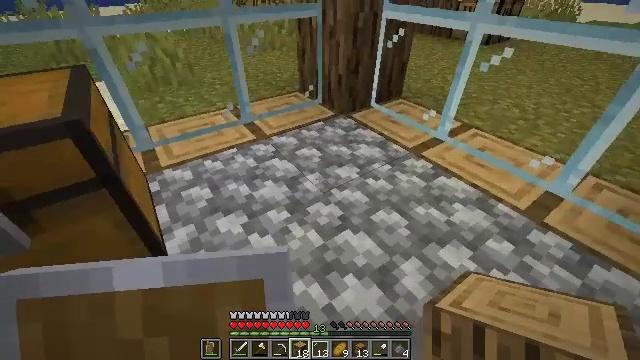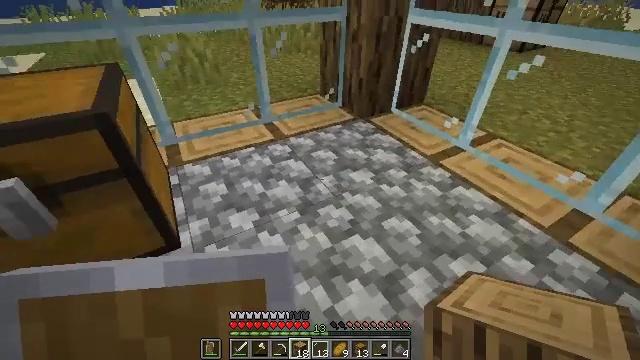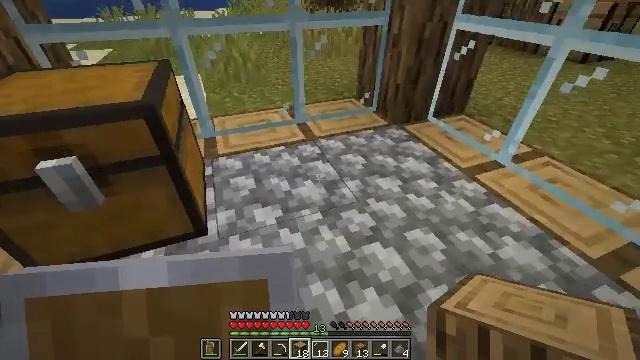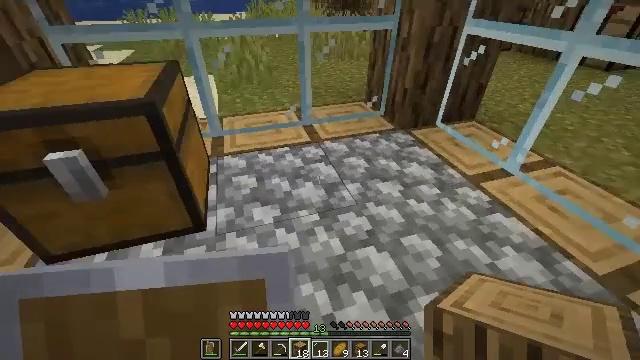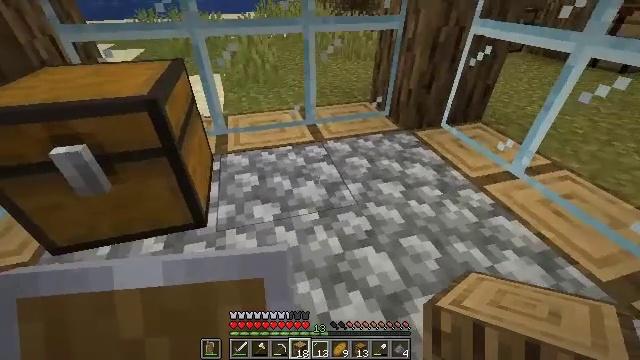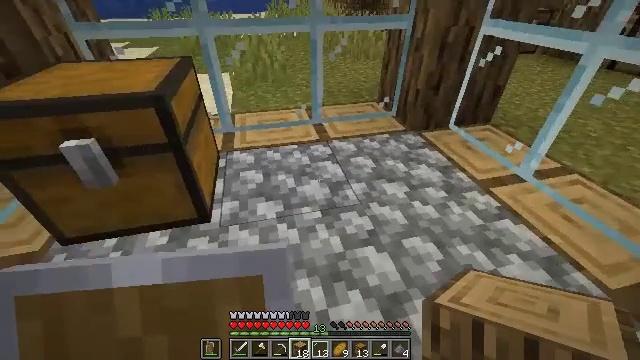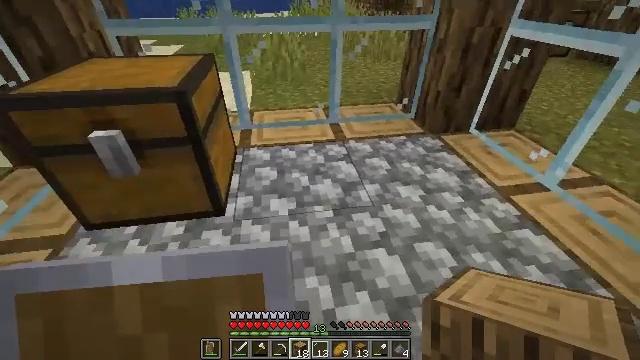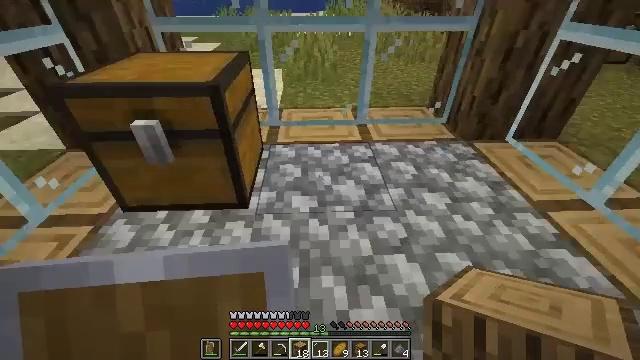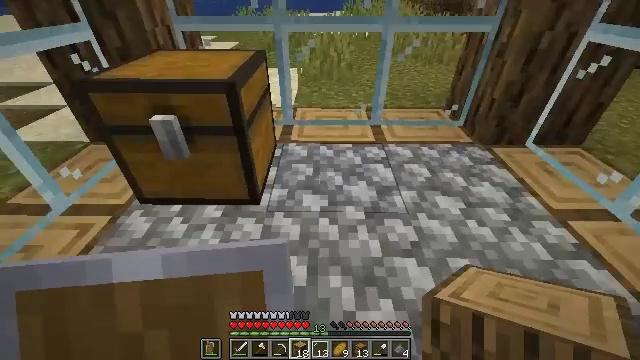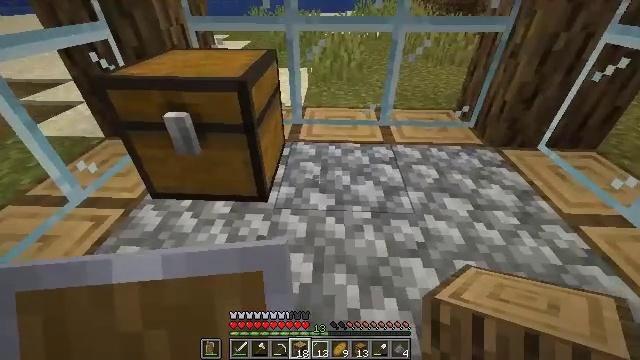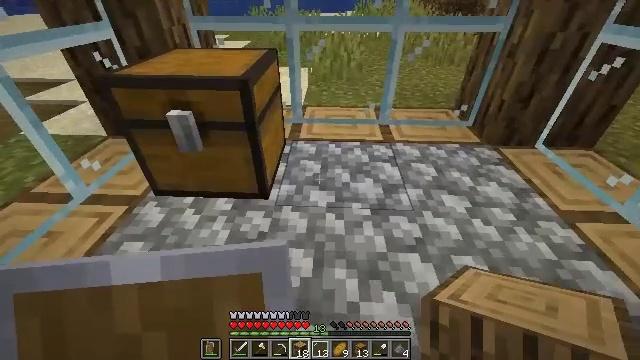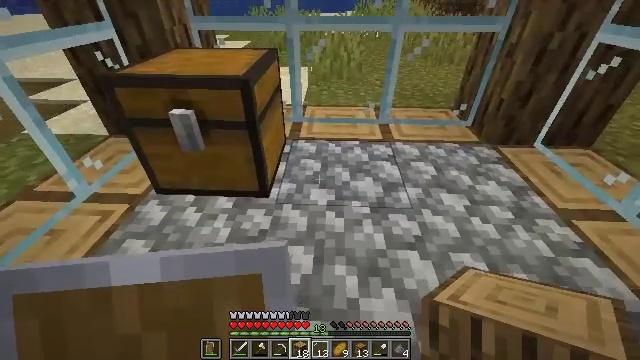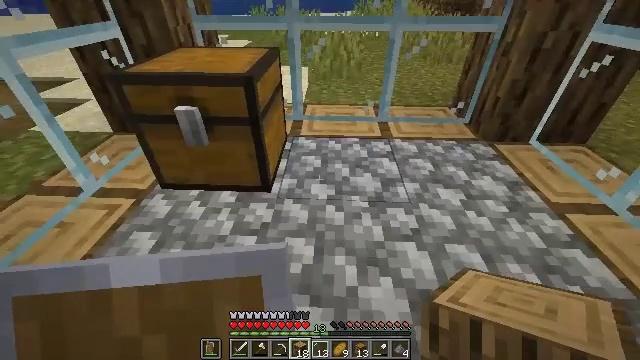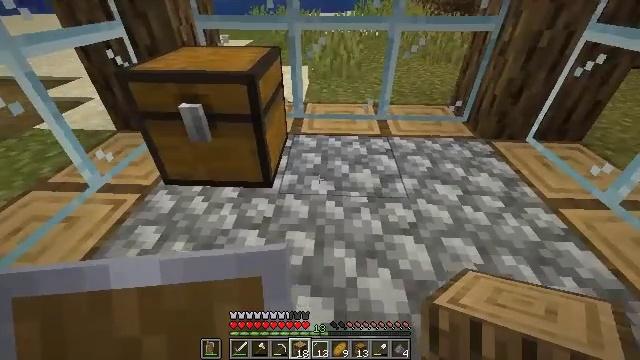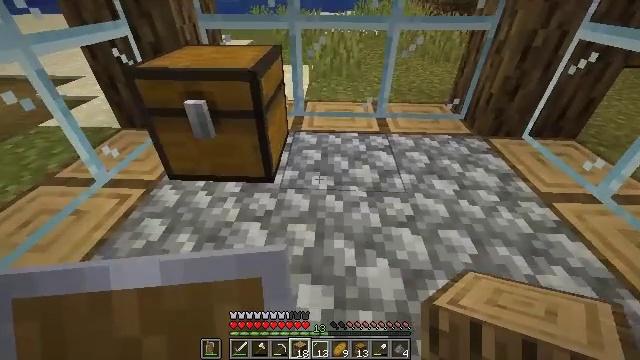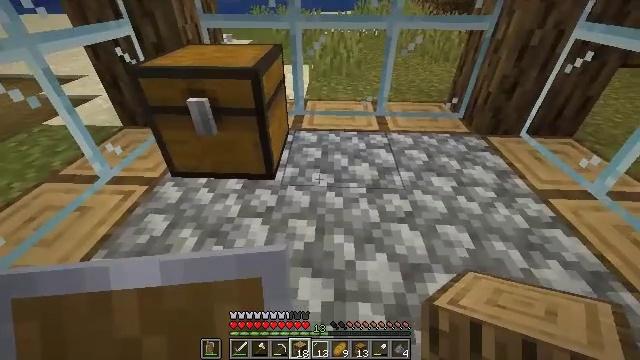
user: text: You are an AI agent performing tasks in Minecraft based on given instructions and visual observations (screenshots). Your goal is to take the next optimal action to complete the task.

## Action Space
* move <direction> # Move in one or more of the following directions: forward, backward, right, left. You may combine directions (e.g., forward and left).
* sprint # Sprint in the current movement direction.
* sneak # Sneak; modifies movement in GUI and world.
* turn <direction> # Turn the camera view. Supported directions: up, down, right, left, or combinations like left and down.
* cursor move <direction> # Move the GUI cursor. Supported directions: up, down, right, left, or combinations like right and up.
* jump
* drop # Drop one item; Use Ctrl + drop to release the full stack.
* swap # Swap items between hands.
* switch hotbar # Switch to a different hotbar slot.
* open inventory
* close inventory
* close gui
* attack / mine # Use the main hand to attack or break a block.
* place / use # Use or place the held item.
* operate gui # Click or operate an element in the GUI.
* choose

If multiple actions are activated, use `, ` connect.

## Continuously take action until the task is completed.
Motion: motion action
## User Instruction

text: Gather the chest from its place.
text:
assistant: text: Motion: move right, sneak, turn left
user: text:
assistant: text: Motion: move right, sneak, turn left
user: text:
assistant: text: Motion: move right, sneak, turn left
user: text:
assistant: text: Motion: sneak, turn left
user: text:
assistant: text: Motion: sneak, turn left
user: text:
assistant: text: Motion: sneak, turn left
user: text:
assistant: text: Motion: sneak, turn left
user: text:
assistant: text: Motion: sneak, turn left
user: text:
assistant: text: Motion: move back, sneak, turn left
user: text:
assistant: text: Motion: move back, sneak
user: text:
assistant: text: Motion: move back, sneak
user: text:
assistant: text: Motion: move back, sneak
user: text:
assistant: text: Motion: move back, sneak
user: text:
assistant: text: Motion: move back, sneak
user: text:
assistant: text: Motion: sneak
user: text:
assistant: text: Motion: sneak
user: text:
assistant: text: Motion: sneak
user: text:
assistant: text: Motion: sneak
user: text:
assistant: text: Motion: sneak
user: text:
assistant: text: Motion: sneak, turn left
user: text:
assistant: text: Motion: sneak, turn left
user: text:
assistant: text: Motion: sneak, turn left
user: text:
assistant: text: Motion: sneak, turn left
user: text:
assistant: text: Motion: sneak
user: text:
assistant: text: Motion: sneak
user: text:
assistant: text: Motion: sneak, turn left
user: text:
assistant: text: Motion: sneak, turn left
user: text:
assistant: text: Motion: sneak, turn left and down
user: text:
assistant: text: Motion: sneak, turn left
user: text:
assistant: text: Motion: sneak